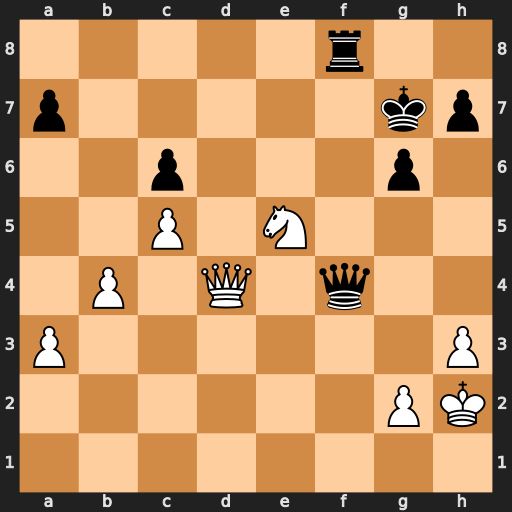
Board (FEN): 5r2/p5kp/2p3p1/2P1N3/1P1Q1q2/P6P/6PK/8
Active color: w
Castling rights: -
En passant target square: -
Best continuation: Qxf4 Rxf4 Nxc6